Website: slack
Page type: stored-credit-cards
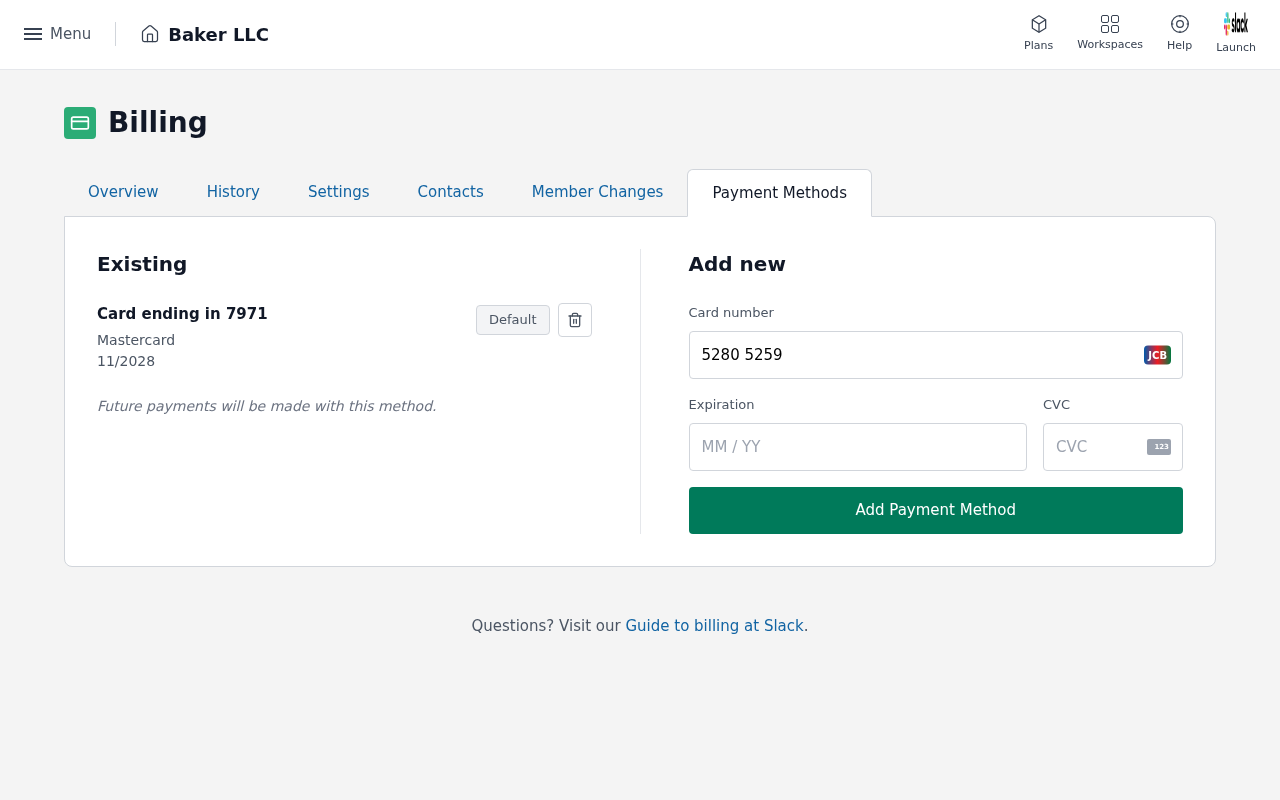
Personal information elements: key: PII_CARD_CVV
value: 016
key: PII_CARD_EXPIRY
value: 11/2028
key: PII_CARD_EXPIRY
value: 11/28
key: PII_CARD_LAST4
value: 7971
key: PII_CARD_NUMBER
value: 5280 5259 9065 7971
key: PII_CARD_TYPE
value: Mastercard
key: PII_COMPANY
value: Baker LLC